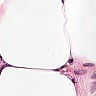
Metastatic tissue present: no